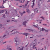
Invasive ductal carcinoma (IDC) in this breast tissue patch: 1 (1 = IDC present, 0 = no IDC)